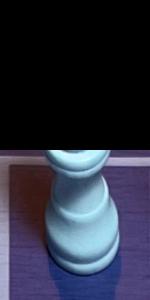
Label: King_White